Question: In my TableModel I've two columns. This model is connected to the TableView. How can I set them up so those two columns fill the tableView so there is no free space?
EDIT:

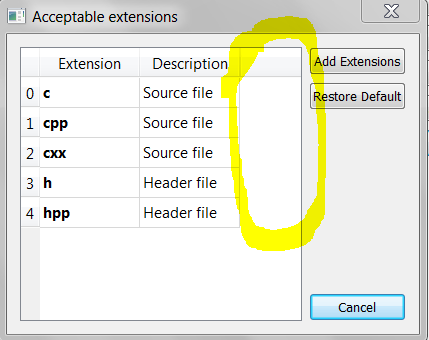
Answer: Try this:
'''
tableView->horizontalHeader()->setStretchLastSection(true);
tableView->resizeColumnsToContents(); // not necessarily but can make look better
'''